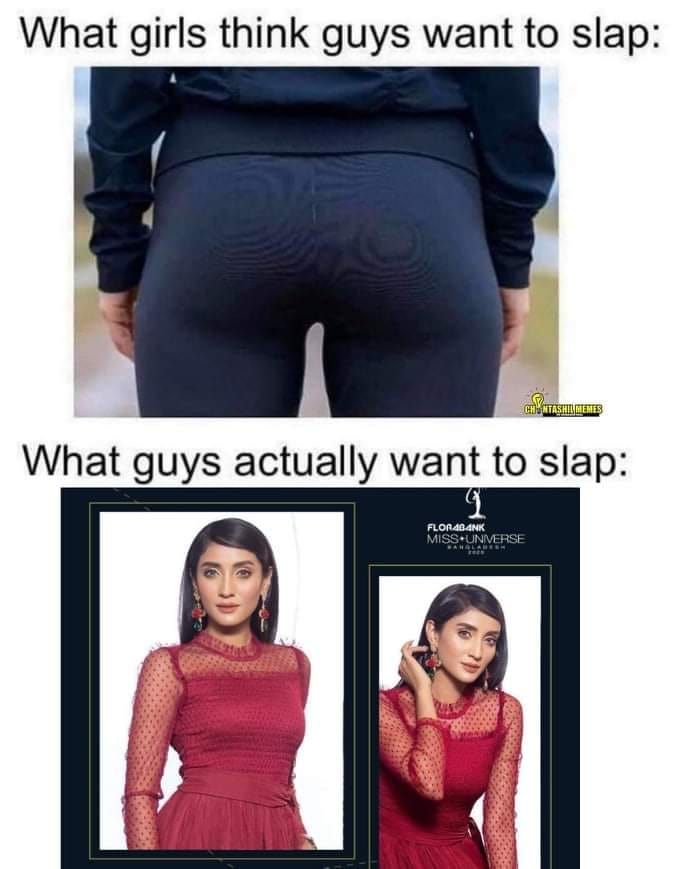
Caption: What girls think guys want to slap:     What guys actually want to slap:
Label: hate